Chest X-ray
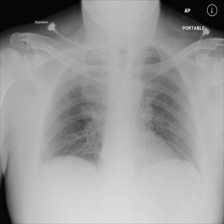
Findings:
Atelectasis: negative
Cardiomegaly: negative
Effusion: negative
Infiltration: negative
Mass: negative
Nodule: negative
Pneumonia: negative
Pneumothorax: positive
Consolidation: negative
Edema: negative
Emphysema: negative
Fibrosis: negative
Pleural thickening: negative
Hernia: negative